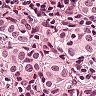
Metastatic tissue present: yes